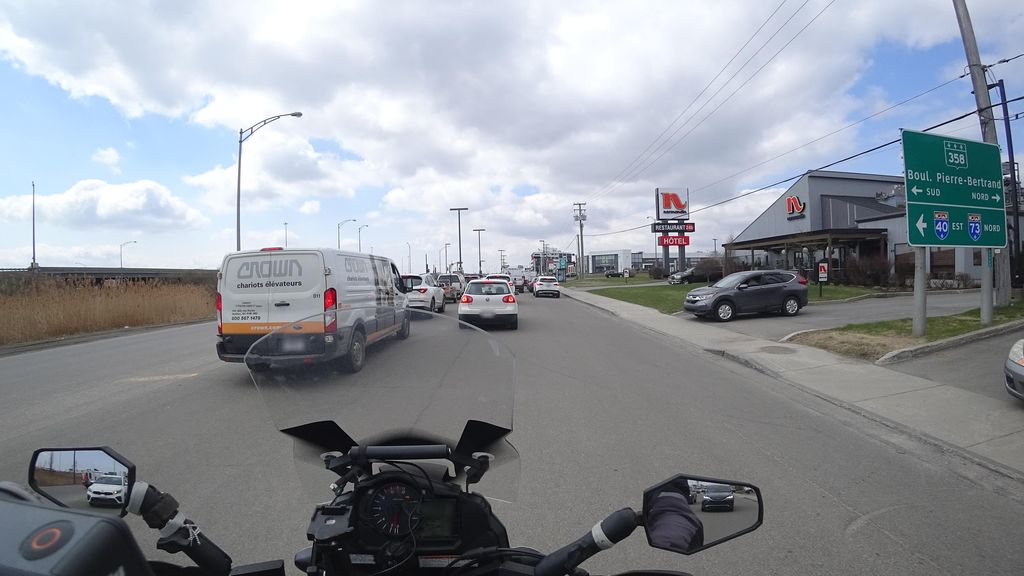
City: quebec_city